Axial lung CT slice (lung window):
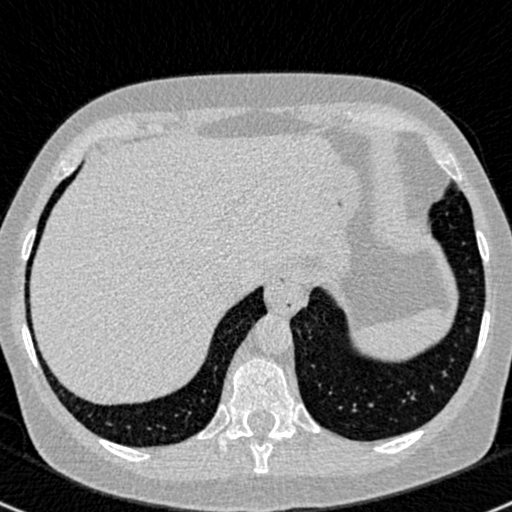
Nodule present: no